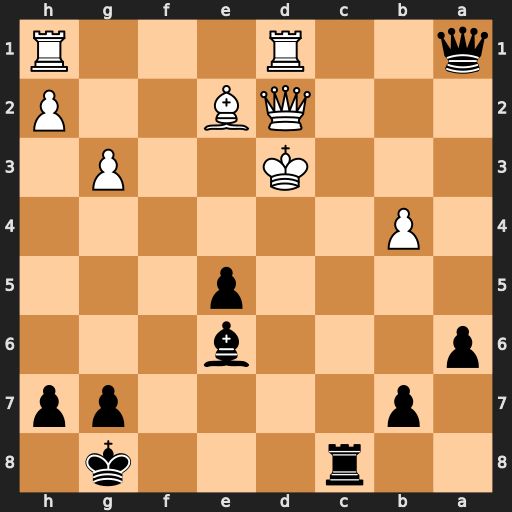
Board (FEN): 2r3k1/1p4pp/p3b3/4p3/1P6/3K2P1/3QB2P/q2R3R
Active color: b
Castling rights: -
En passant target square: -
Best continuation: Qd4#